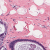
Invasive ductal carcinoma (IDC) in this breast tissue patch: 0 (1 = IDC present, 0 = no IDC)